Interaction volume radius: 10 \u00c5
Interaction volume height: 45 \u00c5
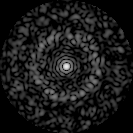
Disorder parameter: 0.833